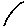
Label: sun